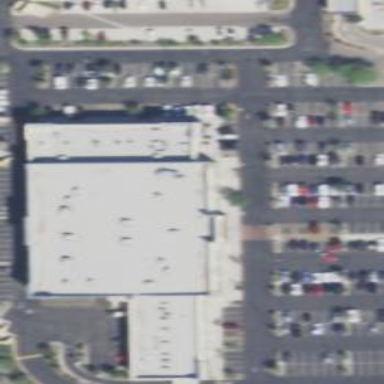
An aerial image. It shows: Fitness center building.